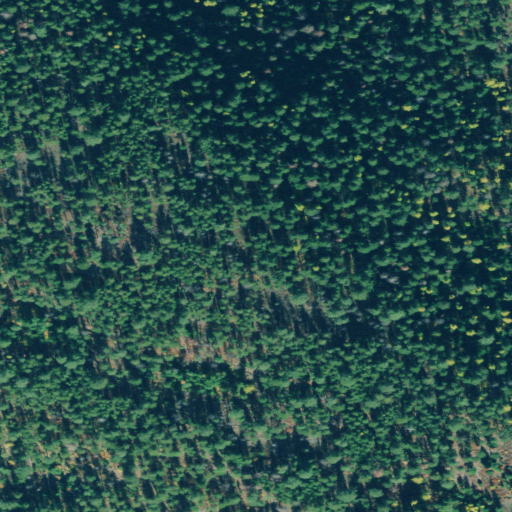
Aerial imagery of mountain in Montana named McConnell Mountain containing only evergreen forest